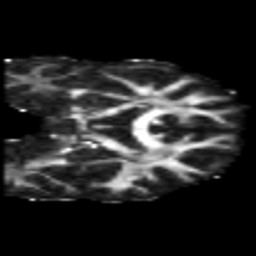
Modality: FA
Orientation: coronal
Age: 32
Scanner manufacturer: philips
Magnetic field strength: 3 T
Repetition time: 8.6 s
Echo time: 0.127 s